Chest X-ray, AP view. Patient: 20 years old, sex M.
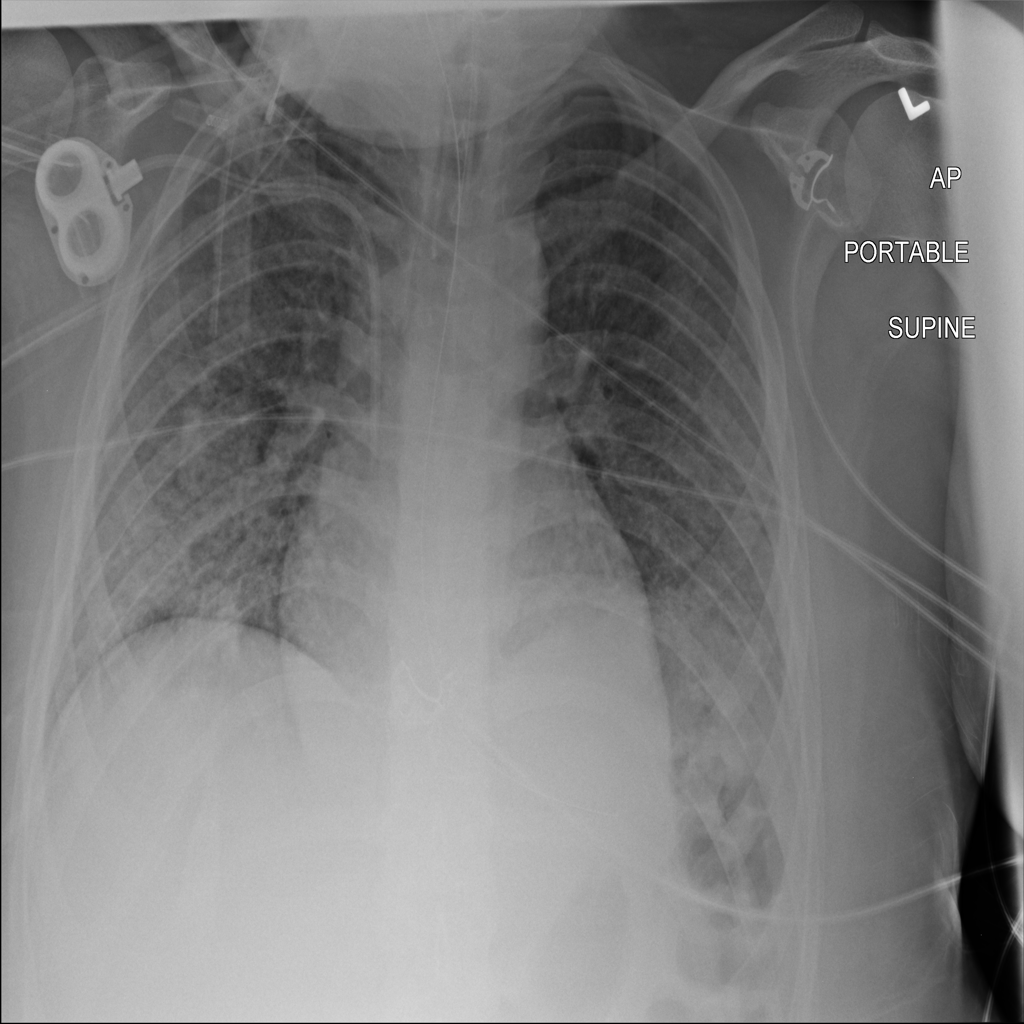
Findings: No Finding